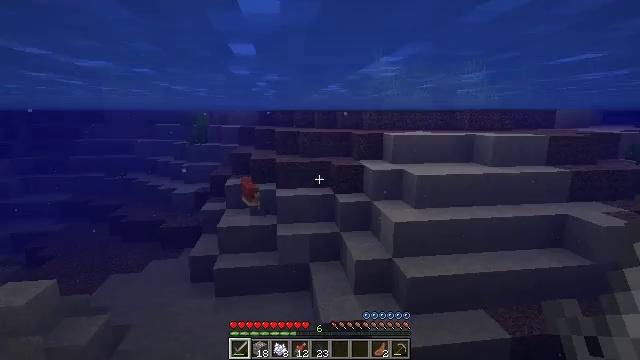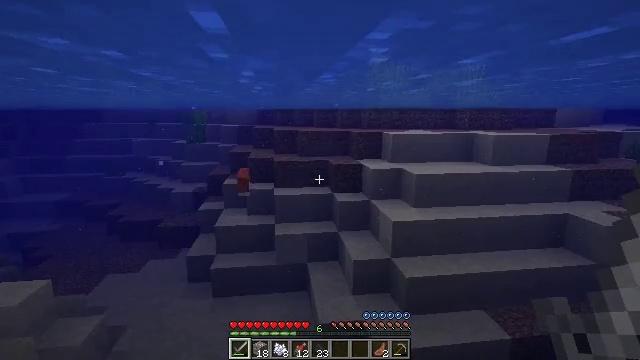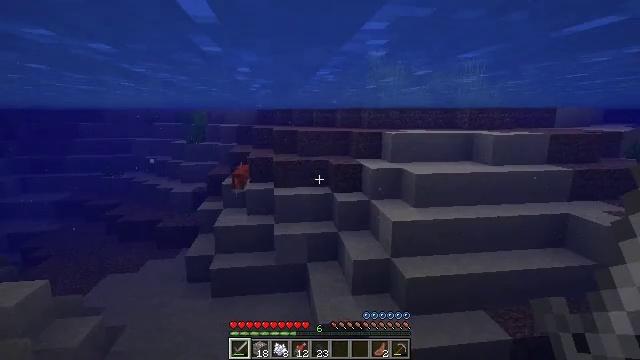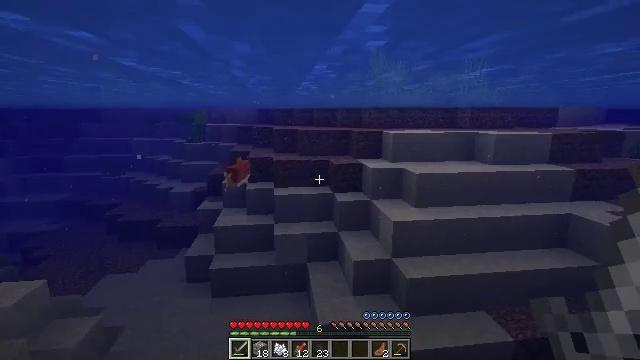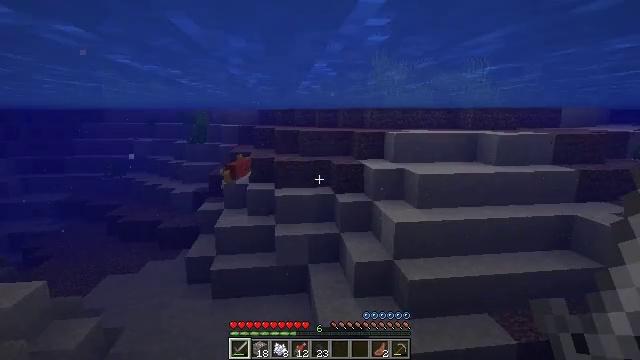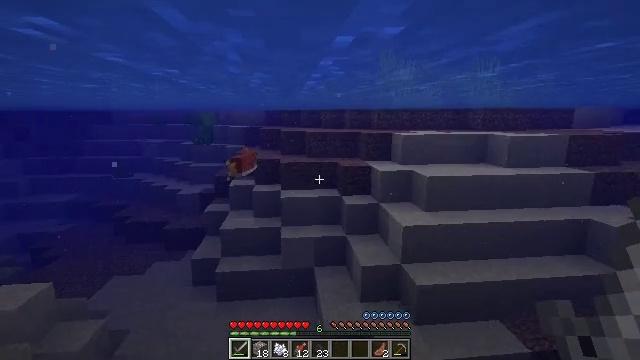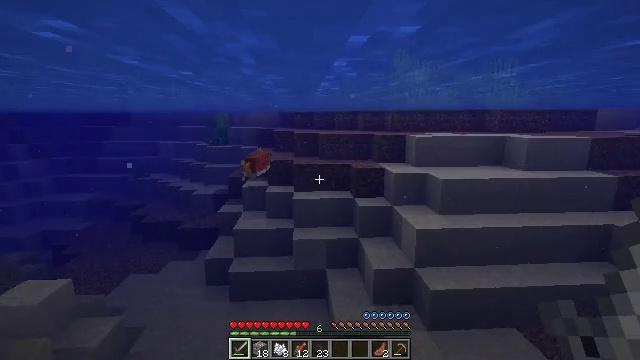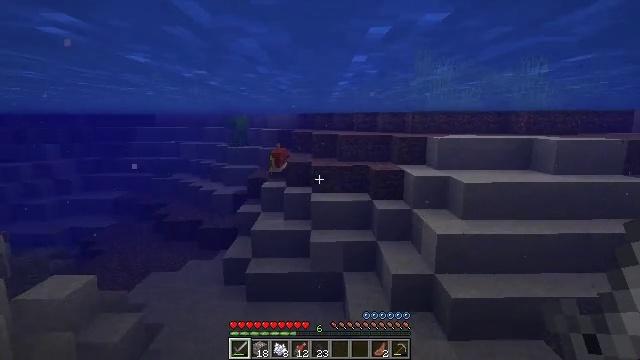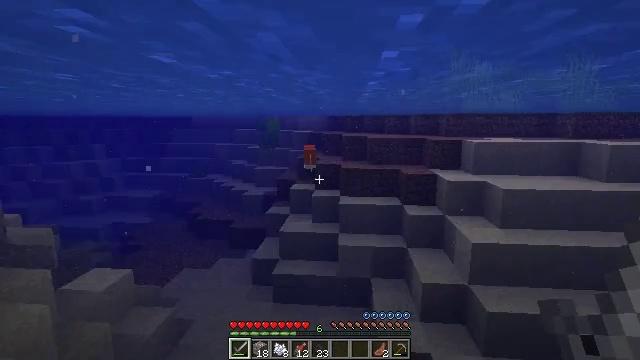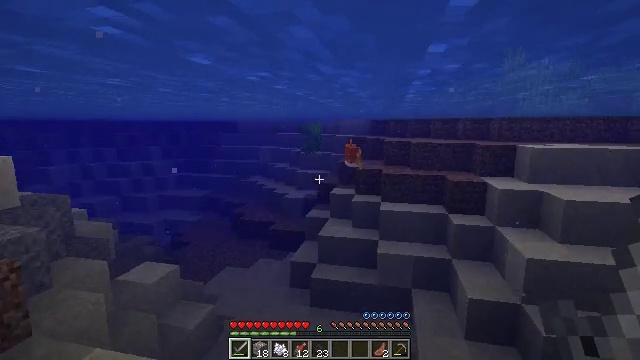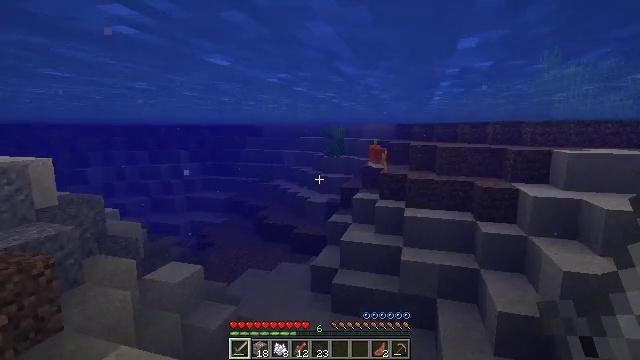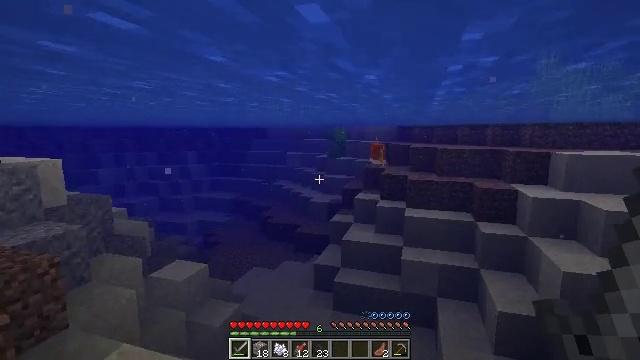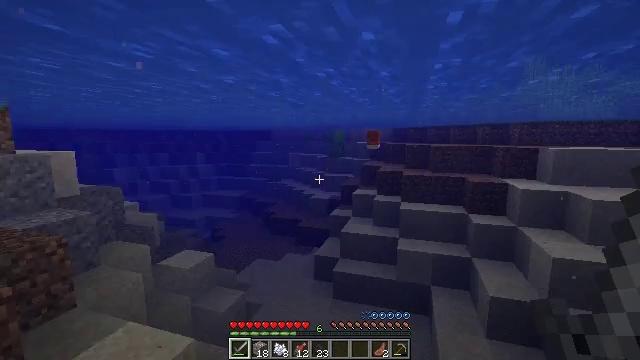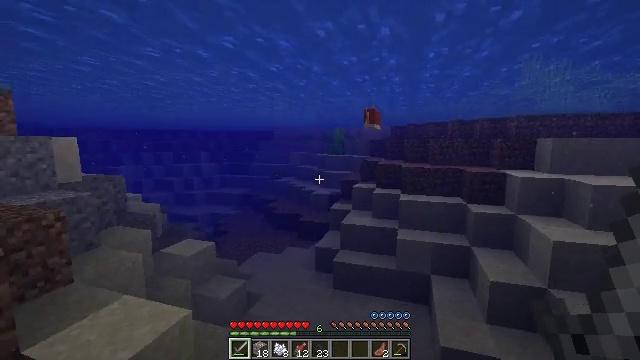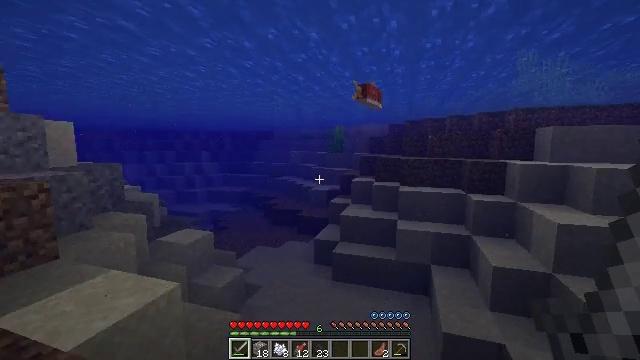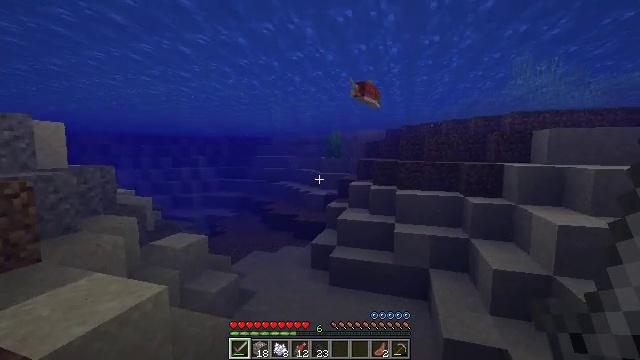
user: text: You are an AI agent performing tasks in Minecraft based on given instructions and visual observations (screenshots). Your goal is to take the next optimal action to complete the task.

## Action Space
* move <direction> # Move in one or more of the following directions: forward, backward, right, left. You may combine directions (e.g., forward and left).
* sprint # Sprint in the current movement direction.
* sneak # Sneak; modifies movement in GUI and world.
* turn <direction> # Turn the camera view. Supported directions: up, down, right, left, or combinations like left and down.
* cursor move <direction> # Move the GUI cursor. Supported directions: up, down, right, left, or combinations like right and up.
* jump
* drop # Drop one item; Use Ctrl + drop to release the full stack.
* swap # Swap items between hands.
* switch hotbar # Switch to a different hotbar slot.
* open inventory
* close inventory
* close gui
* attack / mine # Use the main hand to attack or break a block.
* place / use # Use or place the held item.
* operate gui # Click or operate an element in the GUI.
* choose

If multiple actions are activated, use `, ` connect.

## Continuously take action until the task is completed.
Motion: motion action
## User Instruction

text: Fish and kill the salmon.
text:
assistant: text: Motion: move forward
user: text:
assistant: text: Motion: move forward
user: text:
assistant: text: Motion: move forward
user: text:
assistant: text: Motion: move forward
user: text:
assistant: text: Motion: move forward, turn left
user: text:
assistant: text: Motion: move forward, turn left
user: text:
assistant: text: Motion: move forward, turn left
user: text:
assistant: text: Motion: move forward, turn left
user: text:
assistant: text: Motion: move forward, turn left
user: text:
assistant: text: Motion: move forward, sprint, turn left
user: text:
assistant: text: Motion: move forward, sprint
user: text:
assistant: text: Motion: move forward, sprint
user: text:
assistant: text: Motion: move forward, sprint
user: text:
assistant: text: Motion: move forward, sprint
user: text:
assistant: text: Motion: move forward, turn up
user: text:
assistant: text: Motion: move forward, turn up
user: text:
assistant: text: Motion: move forward, turn up
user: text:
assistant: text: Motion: move forward, turn up
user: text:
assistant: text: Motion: move forward, turn right and up
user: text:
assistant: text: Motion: move forward, turn right and up
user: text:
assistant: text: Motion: move forward
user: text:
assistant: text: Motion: move forward
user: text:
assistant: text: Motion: move forward
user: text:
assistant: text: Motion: move forward
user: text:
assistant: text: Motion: move forward
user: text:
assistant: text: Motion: move forward
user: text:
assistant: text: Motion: move forward
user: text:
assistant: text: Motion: move forward
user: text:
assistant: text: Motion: move forward
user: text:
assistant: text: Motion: move forward